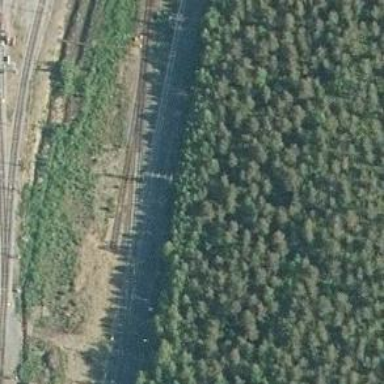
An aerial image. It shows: Railway track with continuous electrified contact lines.